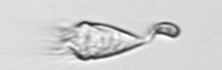
Label: Paratontonia_gracillima